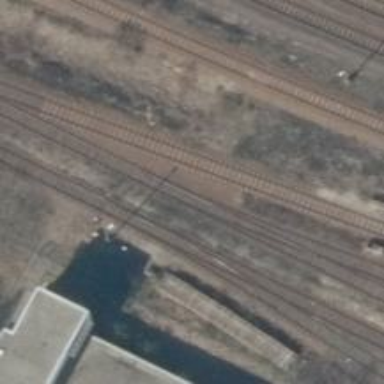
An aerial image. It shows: Railway switch.